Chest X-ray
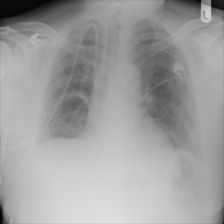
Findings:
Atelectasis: positive
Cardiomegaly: negative
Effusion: negative
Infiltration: negative
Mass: negative
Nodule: negative
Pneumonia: negative
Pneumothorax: negative
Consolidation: negative
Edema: negative
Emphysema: negative
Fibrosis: negative
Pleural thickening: negative
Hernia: negative